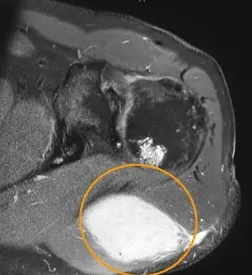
MRI of the upper left extremity: (A) Strong contrast enhancement of a 4.0 x 2.6 cm metastasis of the left deltoid muscle before initiation of immunotherapy.
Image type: radiology (mri)